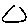
Label: triangle